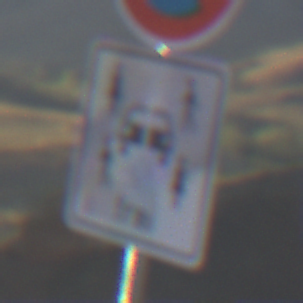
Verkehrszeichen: CarsharingfahrzeugeFrei
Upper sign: EingeschraenktesHalteverbot
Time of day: SunriseSunset
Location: Outdoor (Nature)
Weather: Clear
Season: NotSpecified
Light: Natural